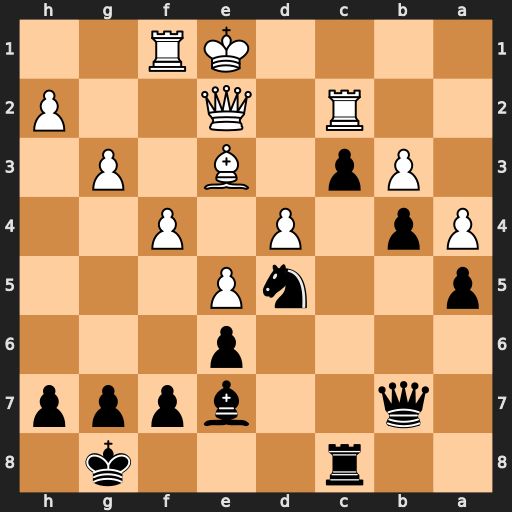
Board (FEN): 2r3k1/1q2bppp/4p3/p2nP3/Pp1P1P2/1Pp1B1P1/2R1Q2P/4KR2
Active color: b
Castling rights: -
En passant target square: -
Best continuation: Nxe3 Qxe3 Qd5